Question: Who published this?
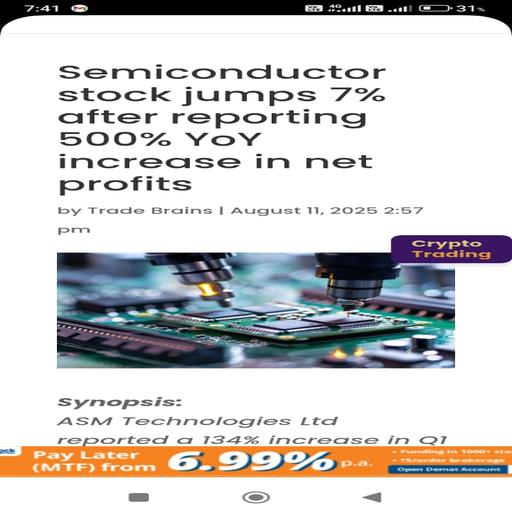
Answer: Trade Brains